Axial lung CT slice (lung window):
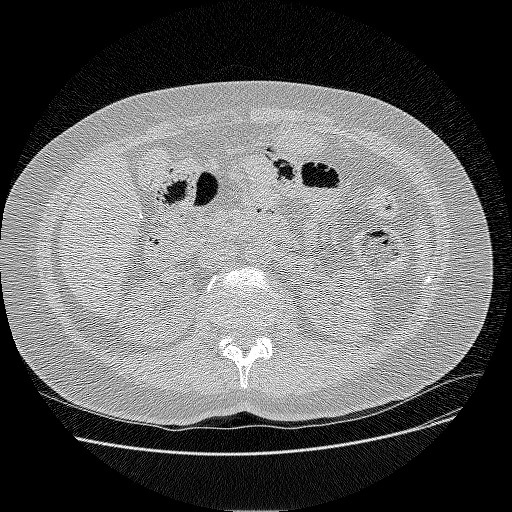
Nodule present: no